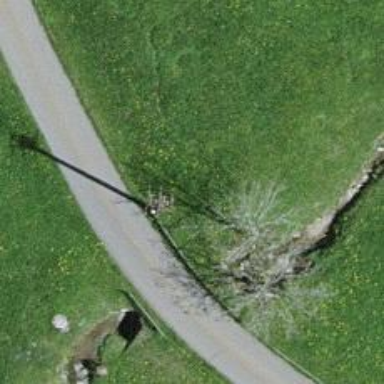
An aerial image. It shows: Minor power line.